Field crop: maize
Growth stage: 1
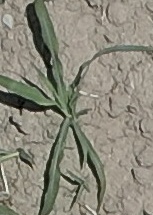
Species: sorghum